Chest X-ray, PA view. Patient: 50 years old, sex M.
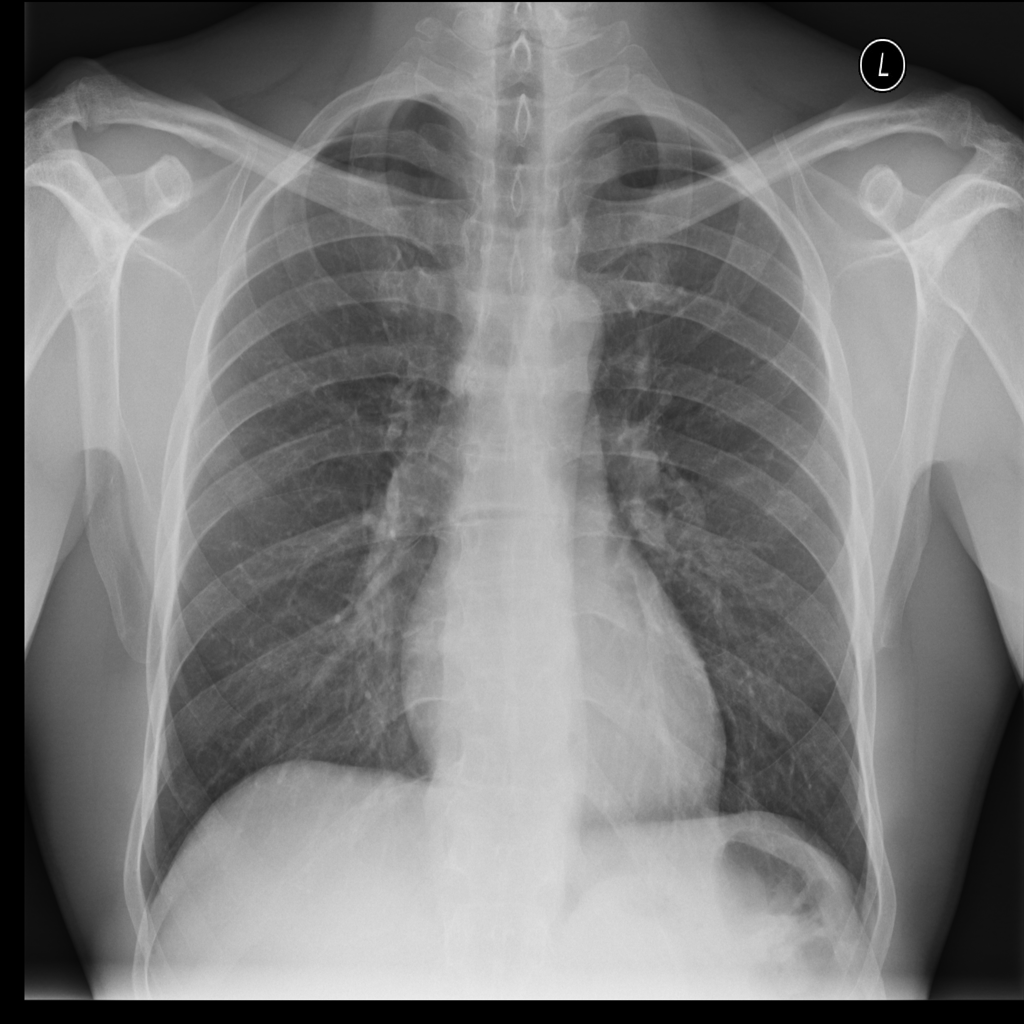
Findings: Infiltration